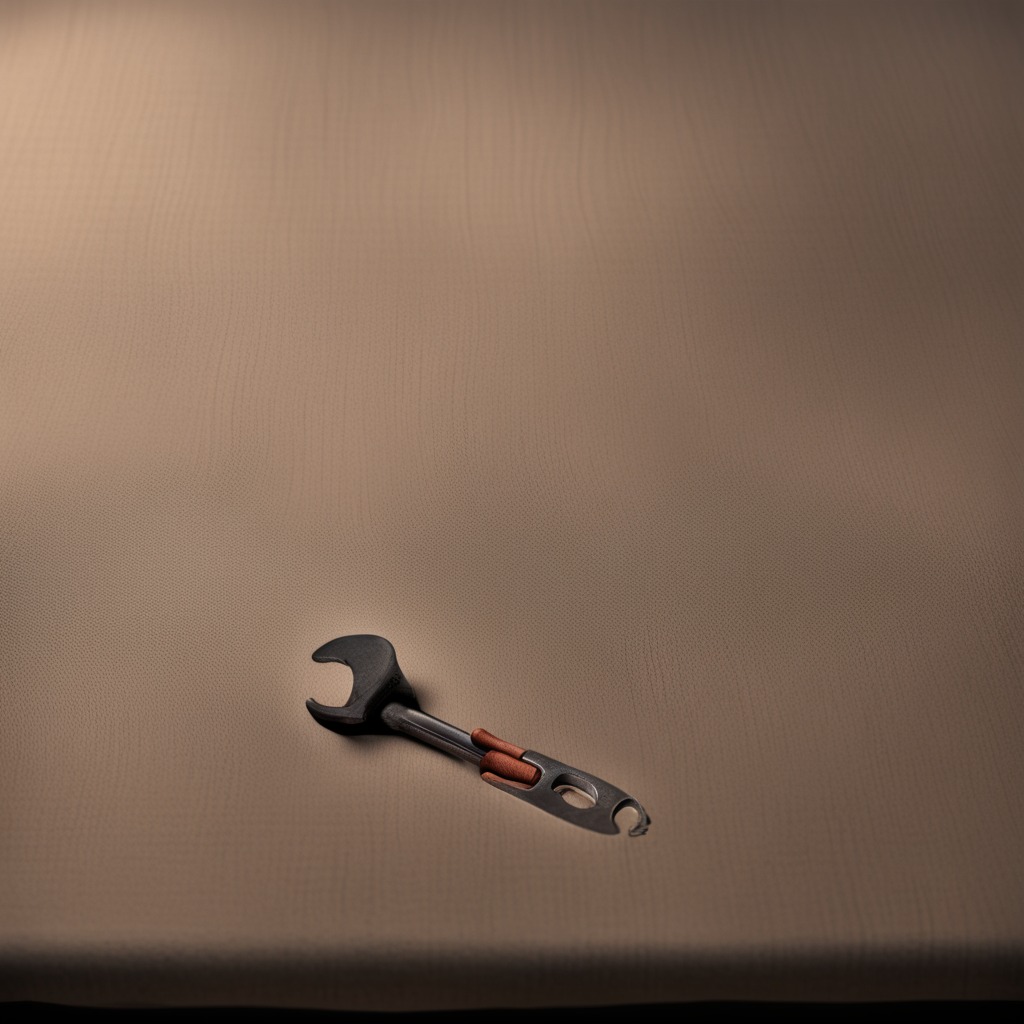
An wrench is lying on the wooden table.